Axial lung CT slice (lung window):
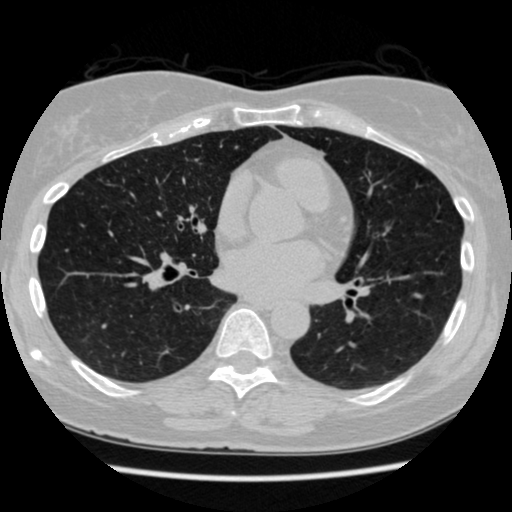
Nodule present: no